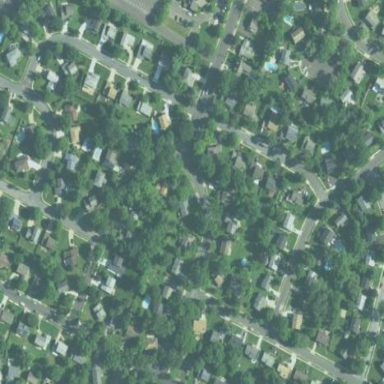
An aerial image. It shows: Located in suburban residential area.